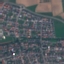
Land use / land cover: Residential